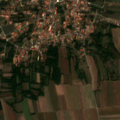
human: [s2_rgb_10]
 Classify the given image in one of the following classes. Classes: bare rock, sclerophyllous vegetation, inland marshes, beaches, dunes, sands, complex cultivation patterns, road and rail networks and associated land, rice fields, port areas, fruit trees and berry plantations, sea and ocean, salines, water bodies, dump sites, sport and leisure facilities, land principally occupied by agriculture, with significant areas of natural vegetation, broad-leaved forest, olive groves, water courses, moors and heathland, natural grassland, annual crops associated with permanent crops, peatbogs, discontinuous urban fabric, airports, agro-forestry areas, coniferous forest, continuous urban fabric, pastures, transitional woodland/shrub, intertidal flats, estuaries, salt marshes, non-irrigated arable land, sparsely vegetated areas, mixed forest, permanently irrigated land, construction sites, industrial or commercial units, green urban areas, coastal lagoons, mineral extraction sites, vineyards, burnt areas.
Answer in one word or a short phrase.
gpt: discontinuous urban fabric, non-irrigated arable land, land principally occupied by agriculture, with significant areas of natural vegetation